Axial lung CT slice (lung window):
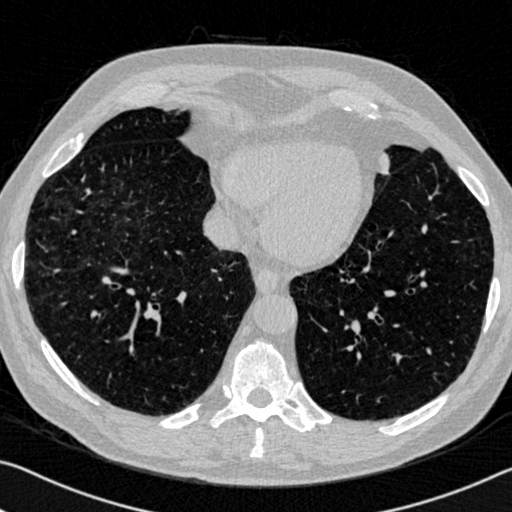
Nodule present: no